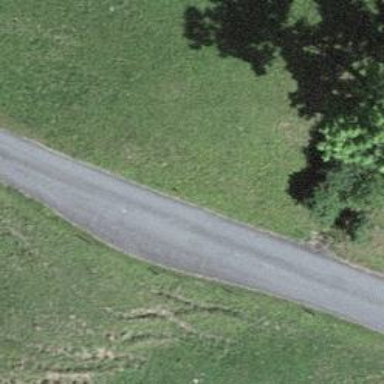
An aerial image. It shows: Passing place on the road.